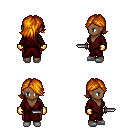
a pixel art fantasy rpg character, female body template, human, dark skin, red robe, red pants, dark blonde swoop hairstyle, gold gloves, white slippers, dagger, four views (front, back, left, right), 2x2 character sprite sheet, small pixel art, hard edges, no anti-aliasing